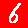
Digit: 6